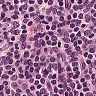
Metastatic tissue present: no